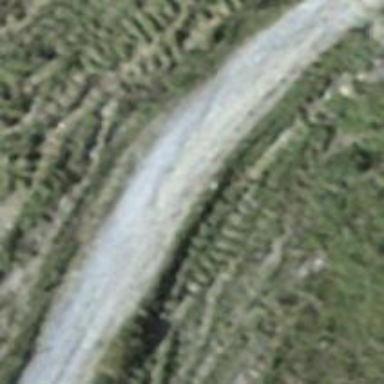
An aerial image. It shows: Track road with grade3 tracktype.